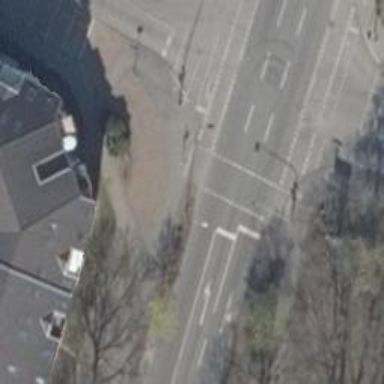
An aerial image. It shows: Road crossing with traffic signals.